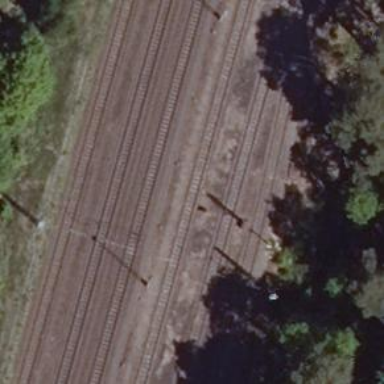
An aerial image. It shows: Railway signal.